Brain MRI, t1w sequence, axial 2D slice.
Patient: age 55, sex F, weight 75 kg, height 1.7 m
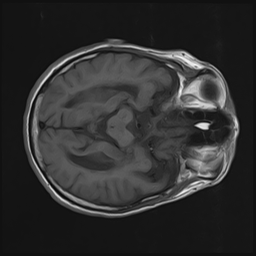